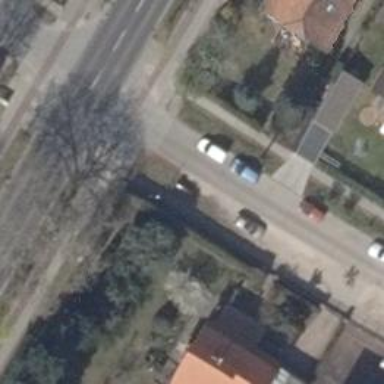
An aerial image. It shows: Road with "give way" sign.